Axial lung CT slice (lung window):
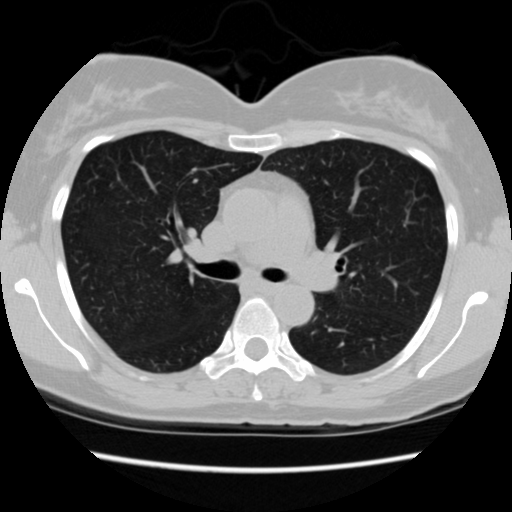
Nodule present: no